Question: I am creating a plot using 'ggplot::facet_wrap()' and I wonder how to automatically add numbers/letters to the label/title of each panel?
'gridExtra' and 'complot' solutions are not what I am looking for. It is more related to this SO post: <URL>.
Is it possible to acheive something similar to 'stickylabeller::label_glue()' with 'labeller()' function? Ideally I would like to avoid editting my data prior to the plotting process. Reason for that is I would like to be able to quickly change the labels switch from '(a)', '(b)' to '1.', '2.'.
What I get:
'''
library(ggplot2)
ggplot(mtcars, aes(qsec, mpg)) +
geom_point() +
facet_wrap(. ~ am) +
theme_bw(base_size = 12)
'''

Here is the expected output (without the 'am =' is fine):
<URL>
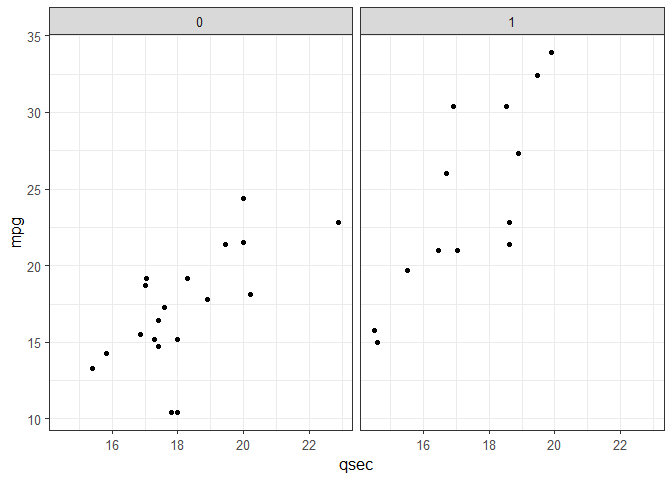
Answer: Start by defining a look-up of the labels, and then call in the 'facet_wrap()' statement as here:
'''
library(ggplot2)
levels <- sort(unique(mtcars$am))
labels <- c(glue::glue("({LETTERS[levels+1]}) am = {levels}", collapse = ""))
names(labels) <- levels
ggplot(mtcars, aes(qsec, mpg)) +
geom_point() +
facet_wrap(. ~ am, labeller = labeller(am = labels)) +
theme_bw(base_size = 12)
'''
<URL>
It is also possible to make custom labelling function that can be more flexible although they might produce unexpected outputs in other cases, they seems enough here:
'''
letters_lab <- function(x){glue::glue("({letters[factor(x)]}) {x}")}
number_lab <- function(x){glue::glue("({as.integer(factor(x))}) {x}")}
library(ggplot2)
ggplot(data = iris) +
facet_grid(.~Species, labeller = labeller(Species = number_lab))
'''

'''
ggplot(data = iris) +
facet_grid(.~Species, labeller = labeller(Species = letters_lab))
'''

'''
ggplot(mtcars, aes(qsec, mpg)) +
facet_wrap(. ~ am, labeller = labeller(am = letters_lab))
'''